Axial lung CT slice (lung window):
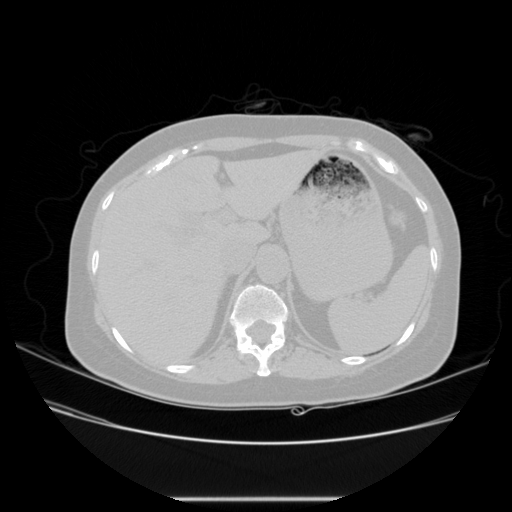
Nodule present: no